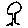
Label: tree